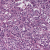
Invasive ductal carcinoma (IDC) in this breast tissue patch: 1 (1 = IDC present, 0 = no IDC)